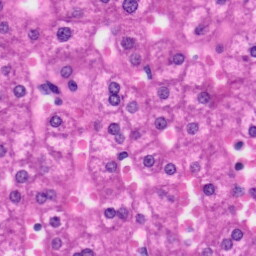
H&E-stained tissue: Liver